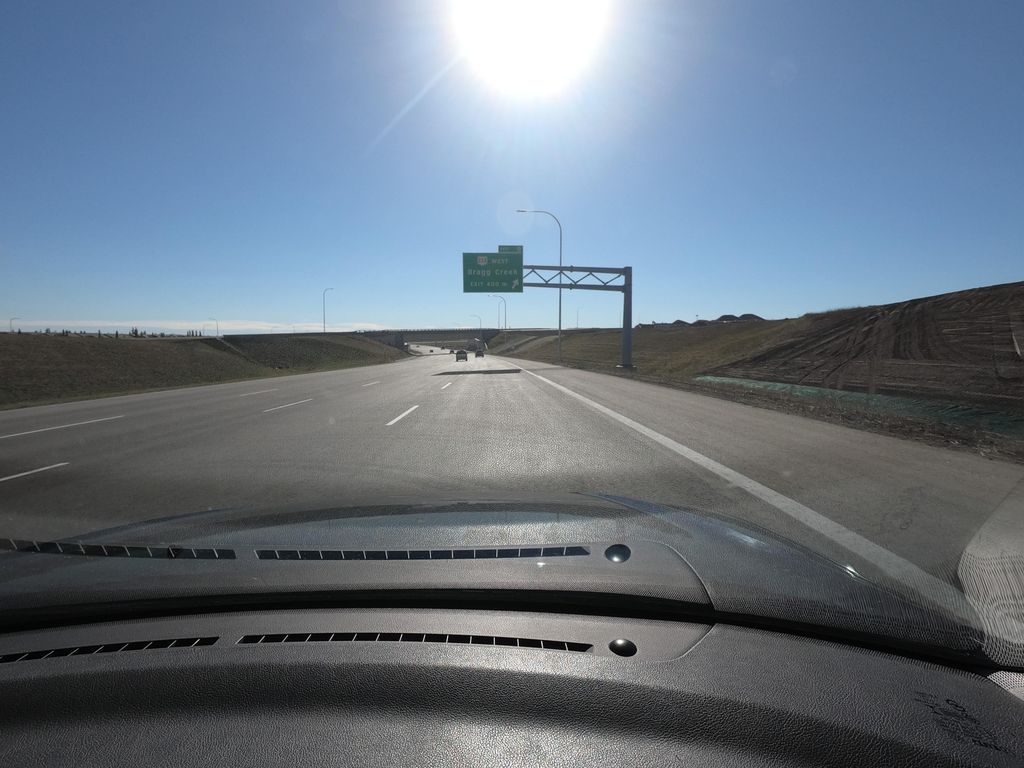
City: calgary